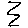
Label: zigzag